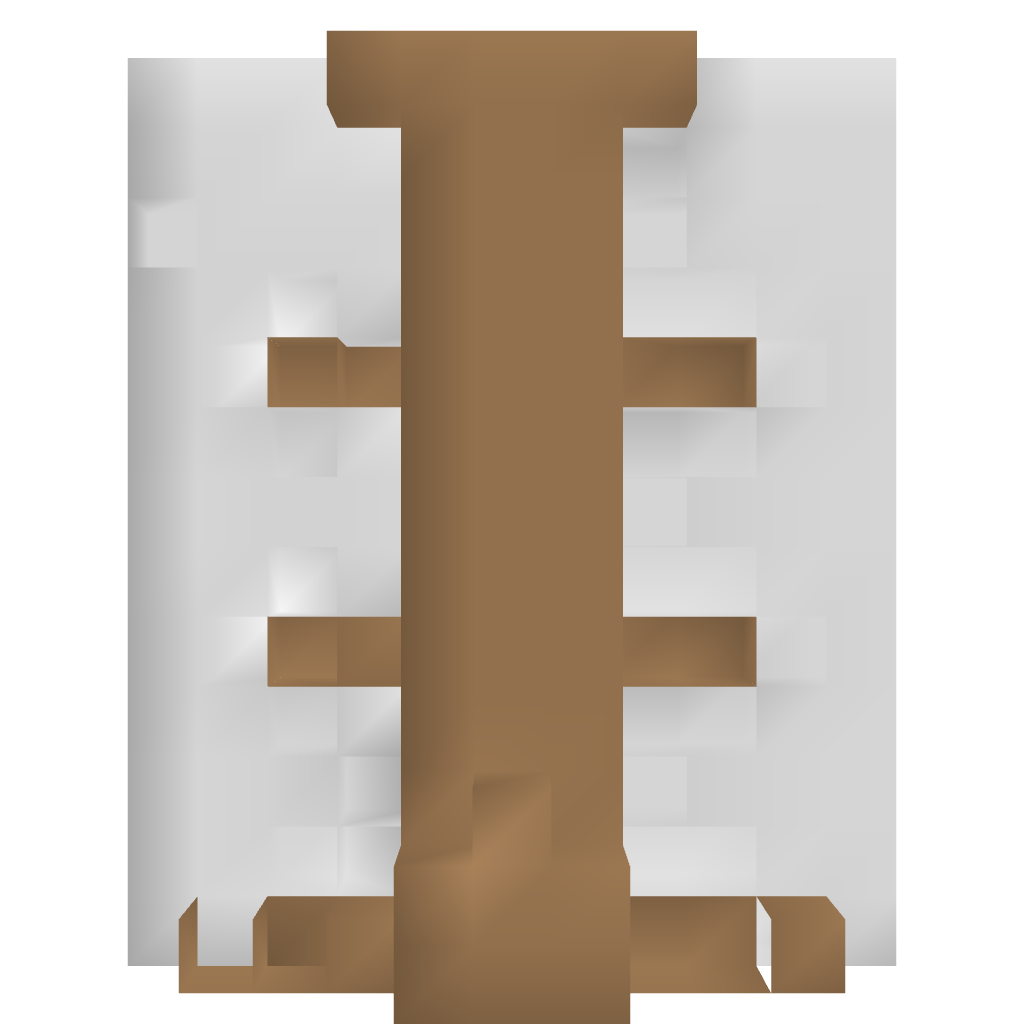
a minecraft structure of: sugar cane farm bad low quality